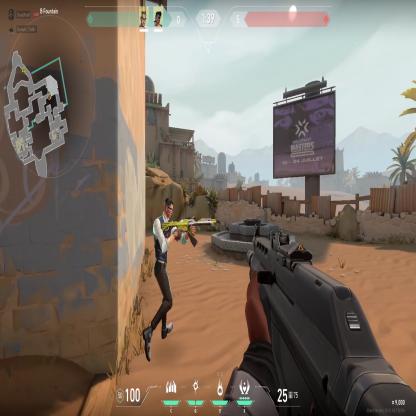
Label: teammate